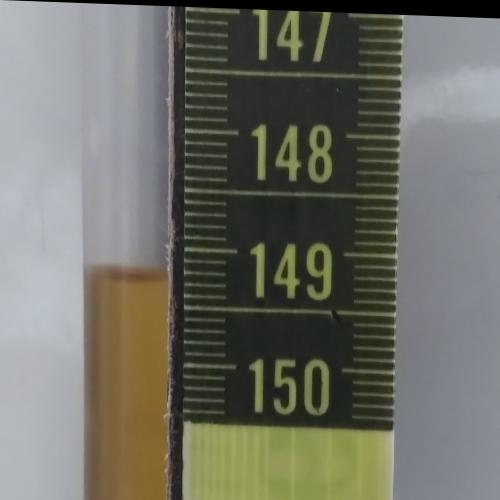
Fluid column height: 149.3 cm